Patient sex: M
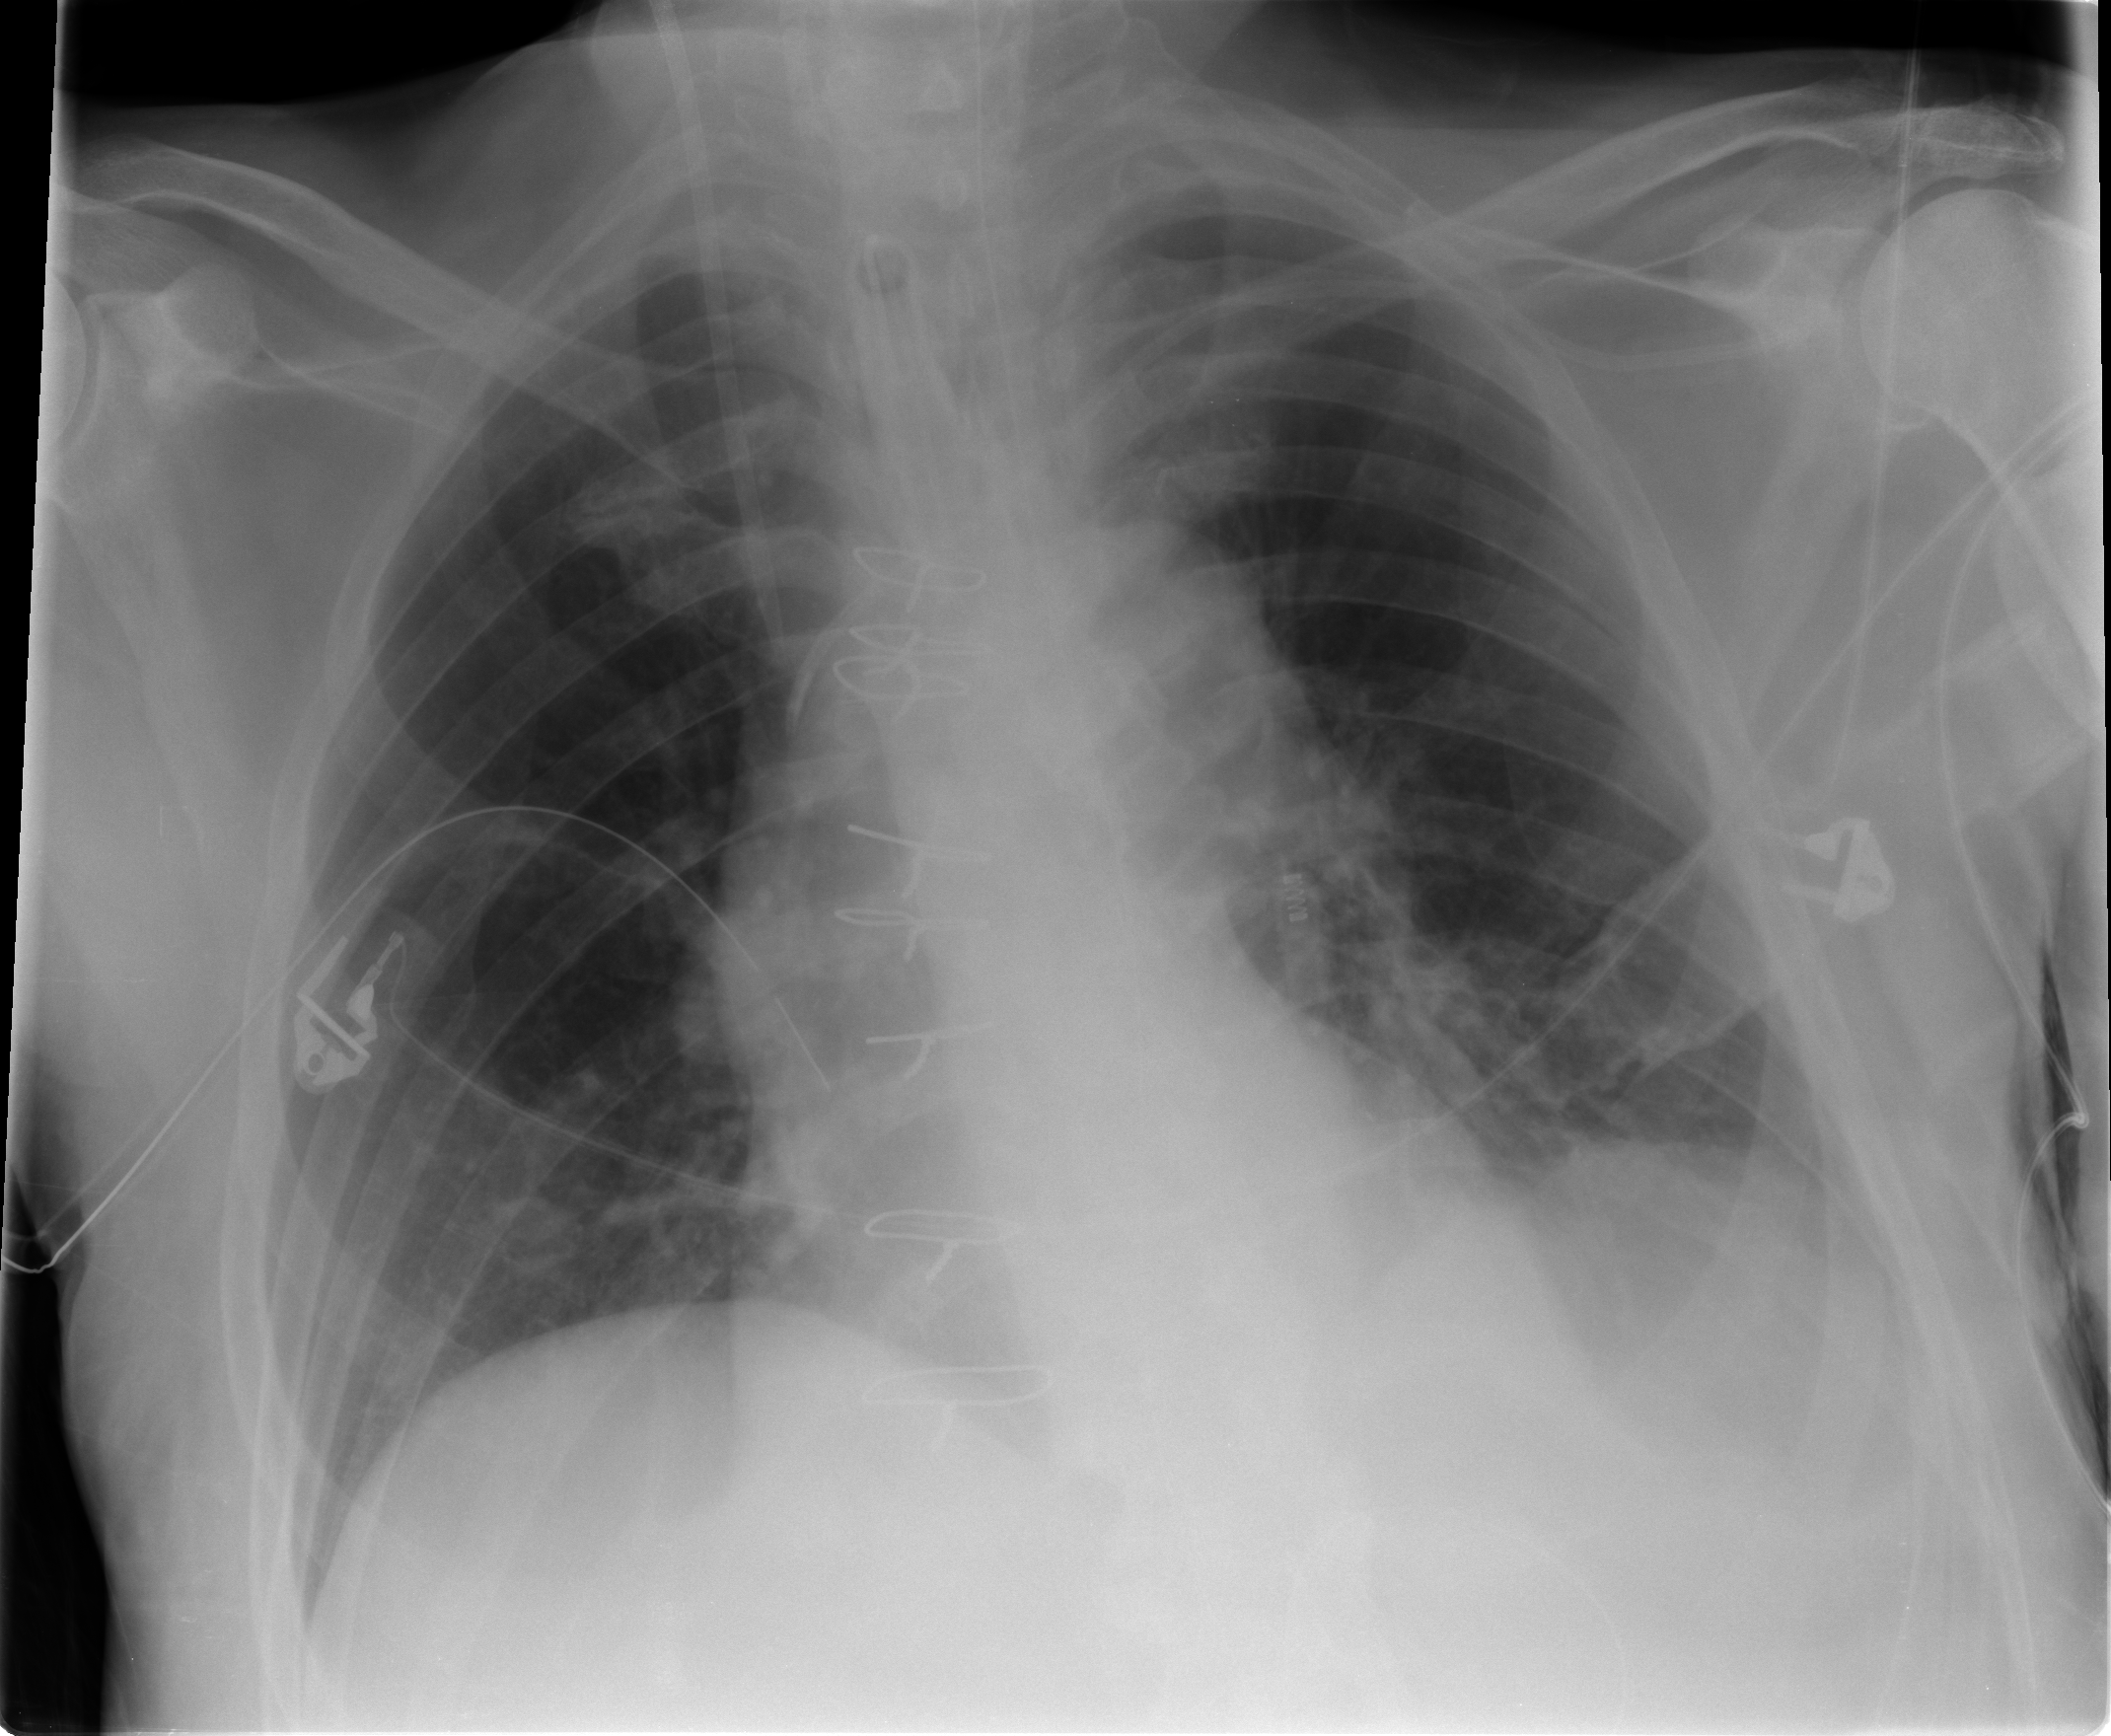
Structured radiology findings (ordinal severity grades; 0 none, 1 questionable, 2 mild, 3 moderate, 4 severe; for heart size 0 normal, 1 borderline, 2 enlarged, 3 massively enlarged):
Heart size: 1
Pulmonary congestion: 0
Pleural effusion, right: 0
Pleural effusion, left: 1
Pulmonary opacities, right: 0
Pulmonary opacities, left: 0
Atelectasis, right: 1
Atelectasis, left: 2